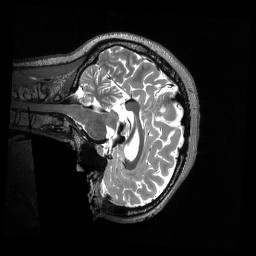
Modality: T2w
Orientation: sagittal
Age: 27
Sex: female
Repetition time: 3.2 s
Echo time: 0.563 s